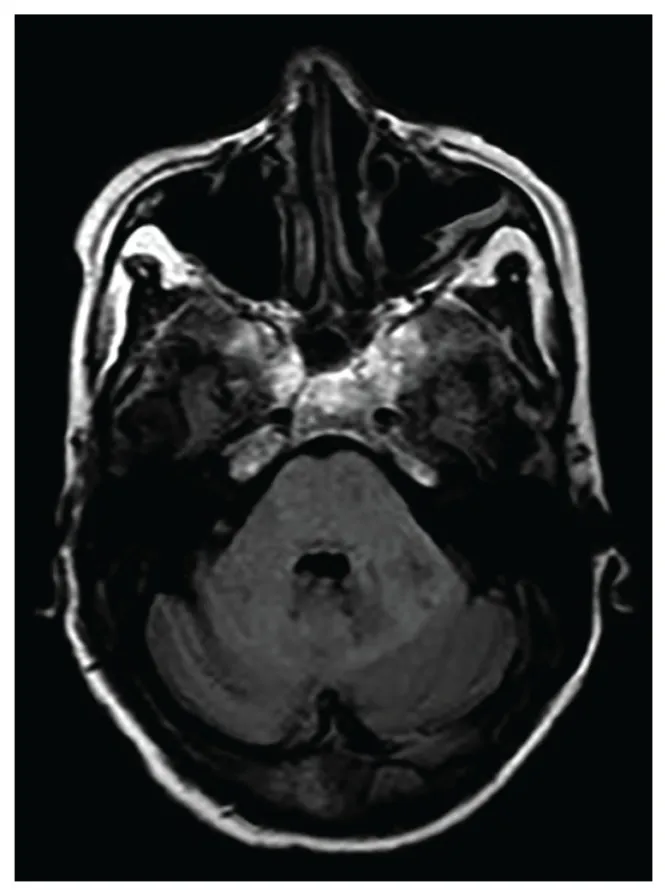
Axial FLAIR image of the patient discussed in Case 1, at the level of the pons demonstrating high-signal in the entire pons and part of the left cerebellar hemisphere. Images at a lower level (not shown) demonstrated more extensive involvement of the left cerebellum.
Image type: radiology (mri)